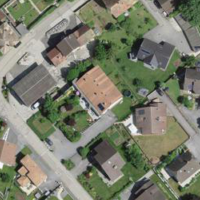
EUNIS habitat code: 54
Species observed at this site:
Humulus lupulus